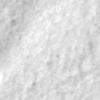
Label: no_change